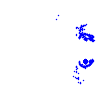
Particle: electron